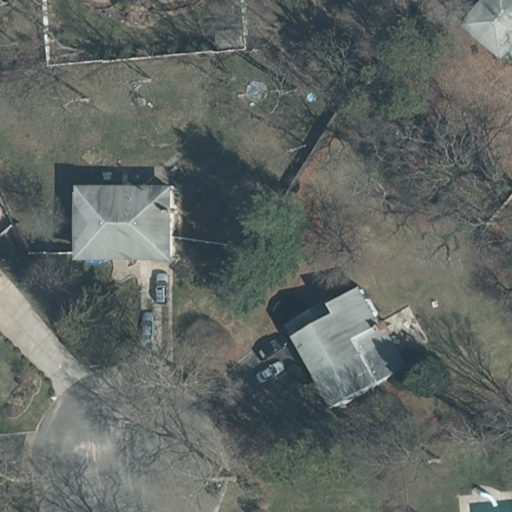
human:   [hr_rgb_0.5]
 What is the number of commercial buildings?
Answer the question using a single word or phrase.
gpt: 0

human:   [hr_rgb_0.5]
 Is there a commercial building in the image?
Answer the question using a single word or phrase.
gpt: no

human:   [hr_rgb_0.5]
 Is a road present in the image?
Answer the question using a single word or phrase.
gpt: yes

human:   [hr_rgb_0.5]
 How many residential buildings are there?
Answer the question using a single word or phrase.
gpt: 3

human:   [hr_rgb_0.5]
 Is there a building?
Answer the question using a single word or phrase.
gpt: yes

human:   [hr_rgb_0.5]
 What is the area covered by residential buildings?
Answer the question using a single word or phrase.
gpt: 650m2

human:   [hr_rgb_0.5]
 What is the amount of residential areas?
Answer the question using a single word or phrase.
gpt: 1

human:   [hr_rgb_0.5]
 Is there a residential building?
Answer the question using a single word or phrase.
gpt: yes

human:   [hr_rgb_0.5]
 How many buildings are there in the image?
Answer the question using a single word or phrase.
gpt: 3

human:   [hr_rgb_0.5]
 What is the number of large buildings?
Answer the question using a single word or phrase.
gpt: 0

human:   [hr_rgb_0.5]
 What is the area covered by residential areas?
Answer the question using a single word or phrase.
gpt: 10632m2

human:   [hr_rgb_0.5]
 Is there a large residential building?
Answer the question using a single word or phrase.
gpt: no

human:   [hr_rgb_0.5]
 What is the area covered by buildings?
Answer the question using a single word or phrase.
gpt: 650m2

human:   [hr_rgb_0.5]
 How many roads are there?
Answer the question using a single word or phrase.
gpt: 1

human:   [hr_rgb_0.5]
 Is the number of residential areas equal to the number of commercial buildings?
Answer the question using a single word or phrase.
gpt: no

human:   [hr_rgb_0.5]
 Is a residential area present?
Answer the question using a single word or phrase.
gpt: yes

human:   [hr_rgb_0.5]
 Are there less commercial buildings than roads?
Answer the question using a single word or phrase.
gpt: yes

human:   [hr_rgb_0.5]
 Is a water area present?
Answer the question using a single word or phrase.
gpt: no

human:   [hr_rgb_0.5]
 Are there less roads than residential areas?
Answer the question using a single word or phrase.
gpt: no

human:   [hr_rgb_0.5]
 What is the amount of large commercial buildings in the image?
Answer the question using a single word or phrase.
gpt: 0

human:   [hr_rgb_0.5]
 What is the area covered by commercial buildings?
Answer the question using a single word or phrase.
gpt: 0m2

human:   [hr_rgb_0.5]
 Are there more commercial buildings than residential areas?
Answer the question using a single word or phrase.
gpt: no

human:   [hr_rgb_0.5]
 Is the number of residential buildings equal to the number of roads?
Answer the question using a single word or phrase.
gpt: no

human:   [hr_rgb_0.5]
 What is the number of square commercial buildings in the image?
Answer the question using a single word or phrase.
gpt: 0

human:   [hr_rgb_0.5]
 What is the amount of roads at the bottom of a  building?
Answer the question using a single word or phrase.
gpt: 1

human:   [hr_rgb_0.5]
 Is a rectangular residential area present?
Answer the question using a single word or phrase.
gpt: yes

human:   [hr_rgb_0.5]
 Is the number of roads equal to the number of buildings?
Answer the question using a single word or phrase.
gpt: no

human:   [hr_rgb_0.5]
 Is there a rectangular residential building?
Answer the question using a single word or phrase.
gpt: yes

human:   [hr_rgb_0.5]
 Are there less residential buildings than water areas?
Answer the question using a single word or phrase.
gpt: no

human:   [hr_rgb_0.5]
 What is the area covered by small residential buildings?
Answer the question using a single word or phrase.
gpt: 16m2

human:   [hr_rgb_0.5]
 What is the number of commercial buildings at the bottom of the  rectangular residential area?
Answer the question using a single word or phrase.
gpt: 0

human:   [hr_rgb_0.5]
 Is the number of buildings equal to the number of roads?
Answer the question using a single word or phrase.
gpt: no

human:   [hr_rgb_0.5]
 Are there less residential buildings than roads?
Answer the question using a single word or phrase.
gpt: no

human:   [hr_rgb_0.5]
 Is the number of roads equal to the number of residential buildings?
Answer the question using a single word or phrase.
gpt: no

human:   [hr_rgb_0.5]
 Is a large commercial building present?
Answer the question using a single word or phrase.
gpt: no

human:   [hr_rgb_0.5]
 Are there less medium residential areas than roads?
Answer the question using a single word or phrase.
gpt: yes

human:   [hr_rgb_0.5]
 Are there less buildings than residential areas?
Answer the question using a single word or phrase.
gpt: no

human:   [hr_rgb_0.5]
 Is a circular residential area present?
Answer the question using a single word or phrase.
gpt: no

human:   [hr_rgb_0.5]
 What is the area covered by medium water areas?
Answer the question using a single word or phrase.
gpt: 0m2

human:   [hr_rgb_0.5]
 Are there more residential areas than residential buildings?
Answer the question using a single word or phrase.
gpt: no

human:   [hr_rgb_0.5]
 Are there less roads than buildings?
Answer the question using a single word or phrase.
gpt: yes

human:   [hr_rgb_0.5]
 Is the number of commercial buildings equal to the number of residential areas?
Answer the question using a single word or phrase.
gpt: no

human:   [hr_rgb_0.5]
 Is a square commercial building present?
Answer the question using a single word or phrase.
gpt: no

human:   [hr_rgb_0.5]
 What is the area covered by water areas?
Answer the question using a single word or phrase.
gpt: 0m2

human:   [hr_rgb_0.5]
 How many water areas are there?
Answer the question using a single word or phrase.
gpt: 0

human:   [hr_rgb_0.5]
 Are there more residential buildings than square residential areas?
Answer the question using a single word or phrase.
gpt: yes

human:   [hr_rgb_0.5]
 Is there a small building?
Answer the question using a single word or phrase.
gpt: yes

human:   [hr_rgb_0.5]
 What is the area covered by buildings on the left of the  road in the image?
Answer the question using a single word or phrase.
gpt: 0m2

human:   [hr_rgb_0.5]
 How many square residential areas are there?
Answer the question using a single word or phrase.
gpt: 0

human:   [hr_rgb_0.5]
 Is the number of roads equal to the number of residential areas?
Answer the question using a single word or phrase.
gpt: yes

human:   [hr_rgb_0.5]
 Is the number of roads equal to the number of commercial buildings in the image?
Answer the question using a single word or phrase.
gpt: no

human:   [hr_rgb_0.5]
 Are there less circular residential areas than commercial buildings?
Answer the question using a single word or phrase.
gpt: no

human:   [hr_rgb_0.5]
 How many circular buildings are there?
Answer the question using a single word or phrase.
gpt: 0

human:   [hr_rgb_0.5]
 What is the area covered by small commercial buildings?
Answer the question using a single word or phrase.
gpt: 0m2

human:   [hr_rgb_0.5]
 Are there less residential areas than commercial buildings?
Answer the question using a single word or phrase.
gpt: no

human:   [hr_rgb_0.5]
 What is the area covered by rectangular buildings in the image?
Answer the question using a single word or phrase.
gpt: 650m2

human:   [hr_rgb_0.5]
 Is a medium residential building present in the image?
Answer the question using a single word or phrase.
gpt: yes

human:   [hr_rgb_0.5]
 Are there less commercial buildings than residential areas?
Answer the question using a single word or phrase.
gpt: yes

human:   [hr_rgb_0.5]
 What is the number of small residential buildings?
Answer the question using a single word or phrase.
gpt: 1

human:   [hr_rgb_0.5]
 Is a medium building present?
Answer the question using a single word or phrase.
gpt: yes

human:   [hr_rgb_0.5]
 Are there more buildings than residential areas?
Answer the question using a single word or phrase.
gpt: yes

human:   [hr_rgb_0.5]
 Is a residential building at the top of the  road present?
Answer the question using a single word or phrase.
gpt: yes

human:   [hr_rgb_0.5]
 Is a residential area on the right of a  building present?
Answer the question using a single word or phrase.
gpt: yes

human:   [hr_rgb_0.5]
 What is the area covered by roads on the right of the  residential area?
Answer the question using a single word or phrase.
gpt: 0m2